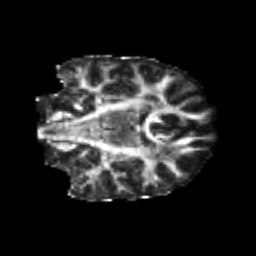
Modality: FA
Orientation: coronal
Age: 20
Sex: female
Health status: healthy
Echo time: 0.074 s